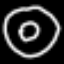
Label: donut